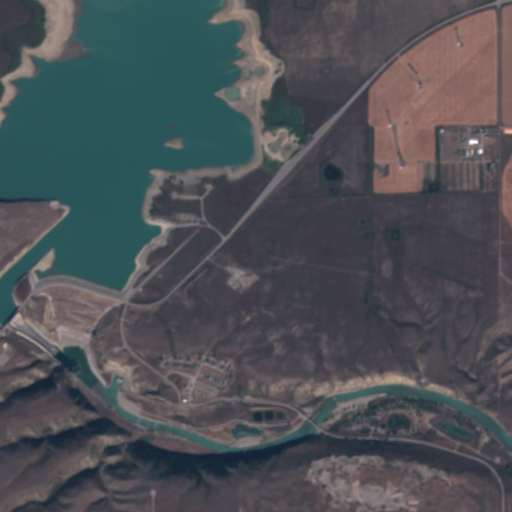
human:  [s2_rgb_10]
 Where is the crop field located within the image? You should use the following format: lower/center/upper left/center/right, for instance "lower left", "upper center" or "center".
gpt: The crop field is located in the upper right of the image.
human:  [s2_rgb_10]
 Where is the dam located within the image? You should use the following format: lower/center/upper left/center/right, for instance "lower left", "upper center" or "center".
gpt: The dam is located in the lower left of the image.
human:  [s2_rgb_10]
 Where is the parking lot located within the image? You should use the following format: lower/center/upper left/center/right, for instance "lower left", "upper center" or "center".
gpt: The parking lot is located in the center left of the image.
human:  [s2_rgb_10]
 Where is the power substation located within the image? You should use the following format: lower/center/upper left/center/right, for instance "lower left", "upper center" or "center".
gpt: The power substation is located in the lower left of the image.
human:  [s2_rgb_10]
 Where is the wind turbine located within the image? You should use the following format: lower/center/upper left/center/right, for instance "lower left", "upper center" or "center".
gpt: The wind turbine is located in the upper right of the image.
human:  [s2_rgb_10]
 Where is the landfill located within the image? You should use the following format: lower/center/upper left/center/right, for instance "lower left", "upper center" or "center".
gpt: There is no landfill in the image.